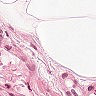
Metastatic tissue present: no